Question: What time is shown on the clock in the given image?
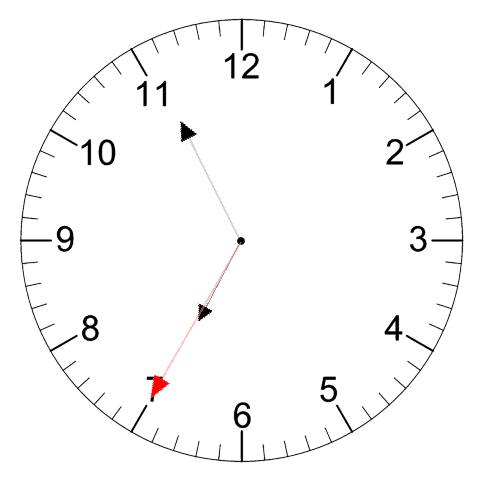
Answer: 06:55:35